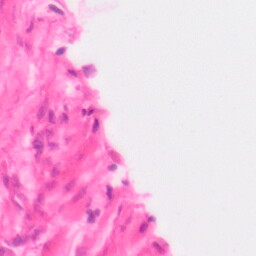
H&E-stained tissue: Colon